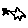
Label: star